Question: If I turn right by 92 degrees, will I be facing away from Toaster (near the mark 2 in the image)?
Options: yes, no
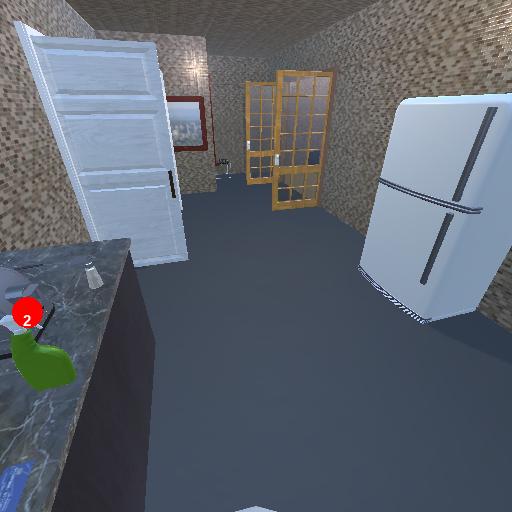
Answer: yes